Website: crate-barrel
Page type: customer-info-address
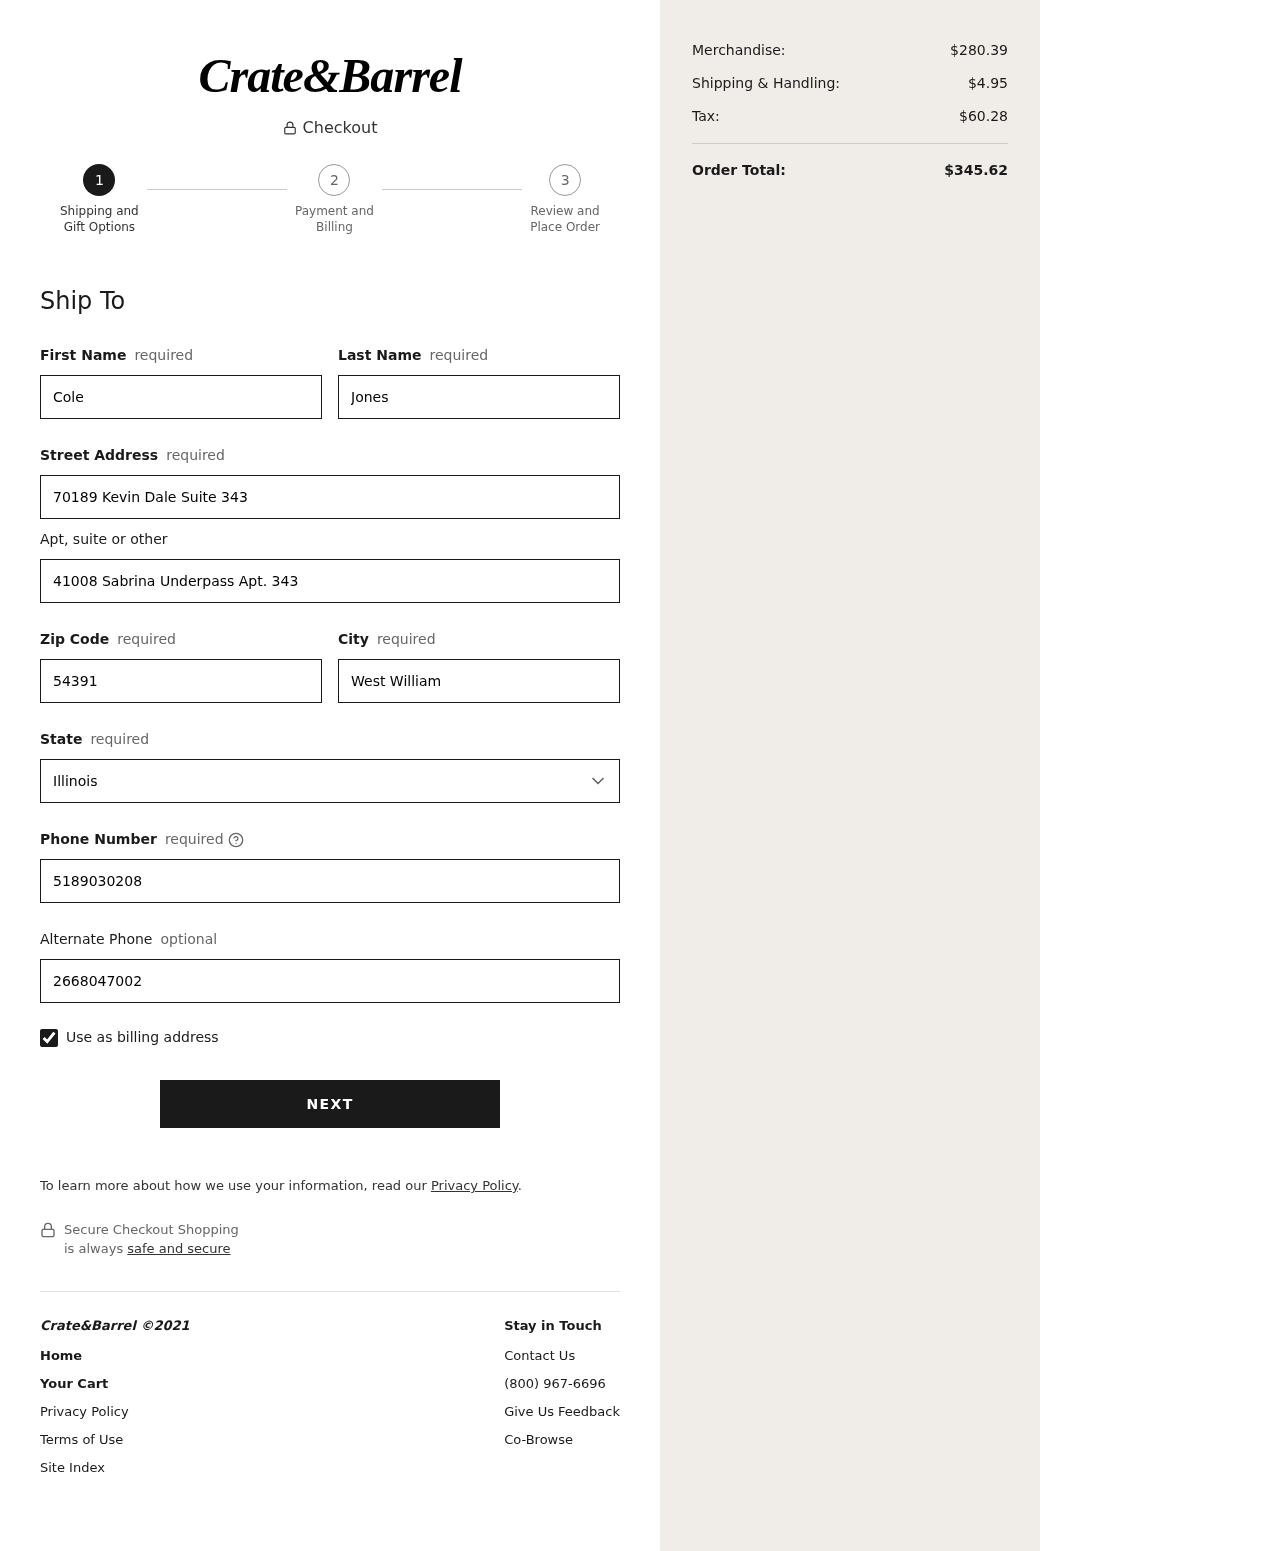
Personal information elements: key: PII_STATE
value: Illinois
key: PII_FIRSTNAME
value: Cole
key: PII_LASTNAME
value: Jones
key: PII_STREET
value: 70189 Kevin Dale Suite 343
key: PII_STREET2
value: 41008 Sabrina Underpass Apt. 343
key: PII_POSTCODE
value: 54391
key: PII_CITY
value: West William
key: PII_PHONE
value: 5189030208
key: PII_PHONE_ALT
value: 2668047002
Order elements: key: ORDER_SUBTOTAL
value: $280.39
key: ORDER_SHIPPING_COST
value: $4.95
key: ORDER_TAX
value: $60.28
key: ORDER_TOTAL
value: $345.62